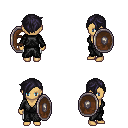
a pixel art fantasy rpg character, female body template, human, tanned skin, gray robe, white pants, raven pixie cut hairstyle, shield, four views (front, back, left, right), 2x2 character sprite sheet, small pixel art, hard edges, no anti-aliasing